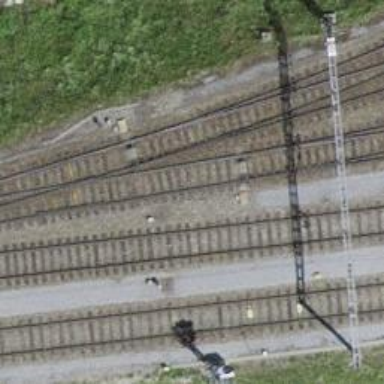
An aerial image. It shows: Railway switch.